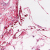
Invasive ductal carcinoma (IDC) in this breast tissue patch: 0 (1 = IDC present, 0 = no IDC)